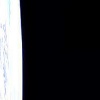
Label: space